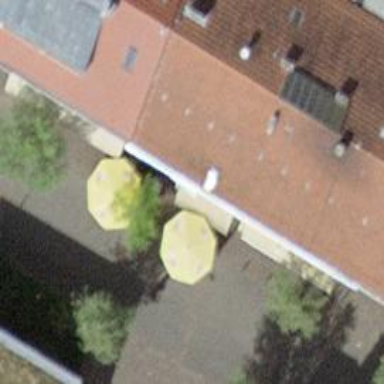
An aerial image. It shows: Restaurant.